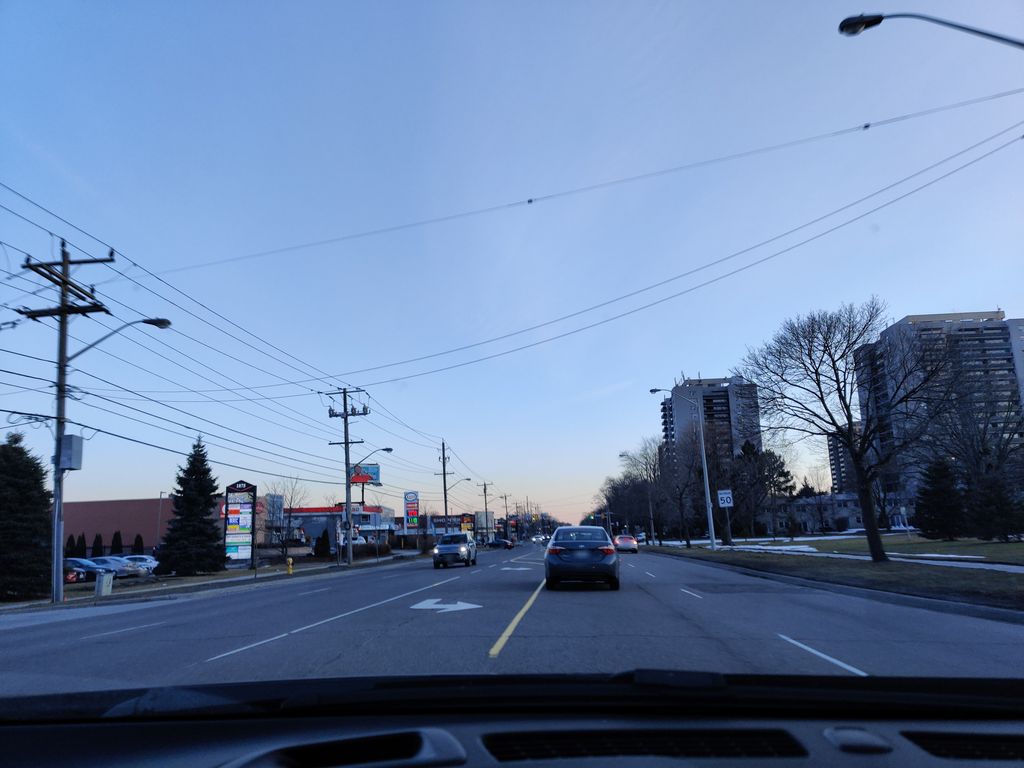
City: toronto